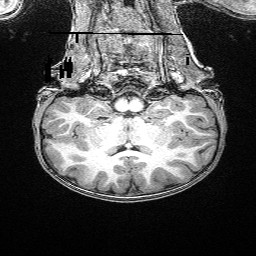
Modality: T1w
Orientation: sagittal